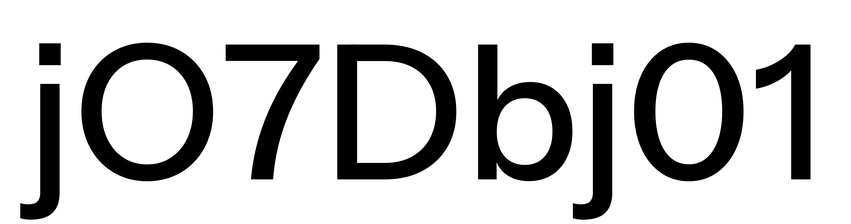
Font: InstrumentSans_Medium